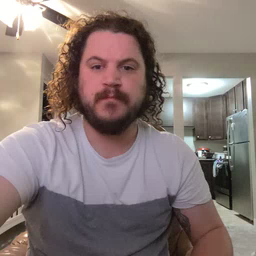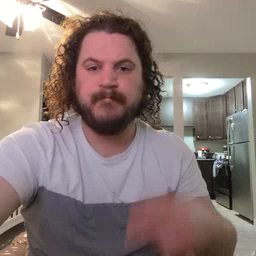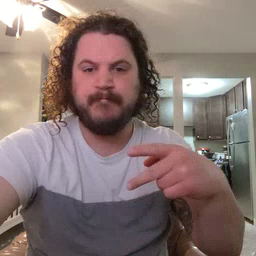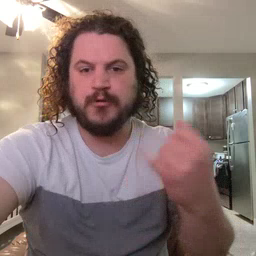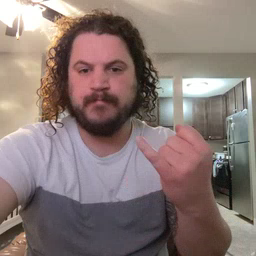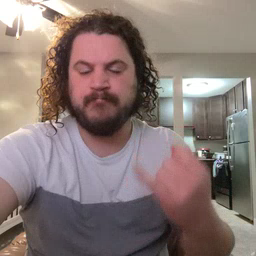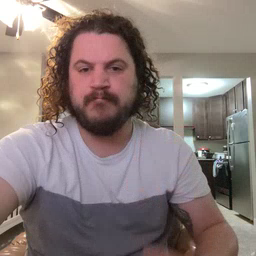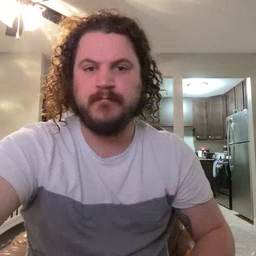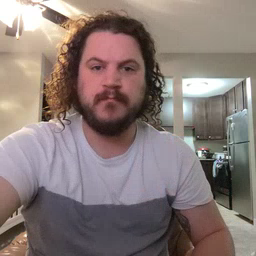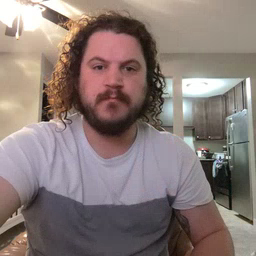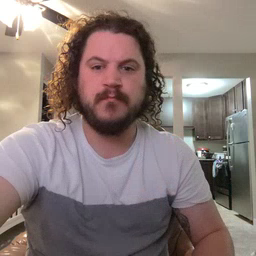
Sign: pajamas